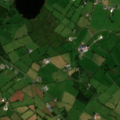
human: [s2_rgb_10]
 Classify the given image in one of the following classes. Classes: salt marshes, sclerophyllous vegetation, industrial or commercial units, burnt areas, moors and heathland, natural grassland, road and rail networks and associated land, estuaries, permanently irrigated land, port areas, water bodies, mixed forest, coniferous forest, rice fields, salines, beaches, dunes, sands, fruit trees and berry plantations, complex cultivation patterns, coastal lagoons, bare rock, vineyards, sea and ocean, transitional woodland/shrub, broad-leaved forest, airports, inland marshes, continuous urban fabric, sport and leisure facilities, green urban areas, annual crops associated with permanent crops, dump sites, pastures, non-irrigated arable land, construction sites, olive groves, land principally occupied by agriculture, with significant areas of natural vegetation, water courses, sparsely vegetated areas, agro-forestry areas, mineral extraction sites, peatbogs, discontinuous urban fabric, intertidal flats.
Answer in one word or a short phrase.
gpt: pastures